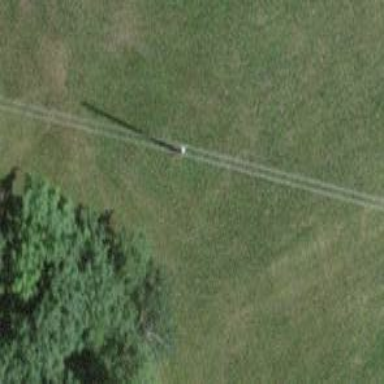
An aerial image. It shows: Utility pole in the area.